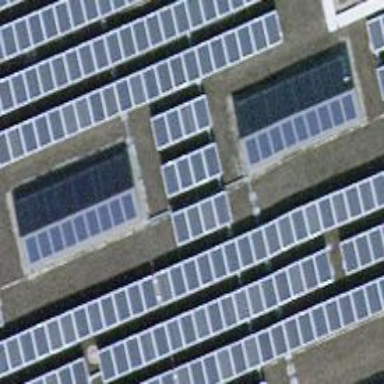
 consisting of solar photovoltaic panels."